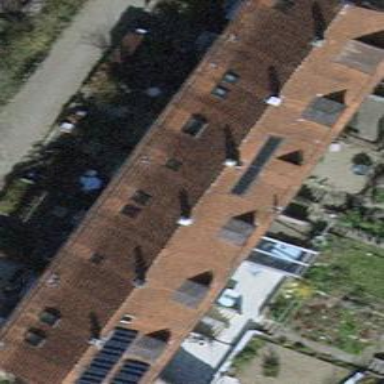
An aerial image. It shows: Building with tiled roof.